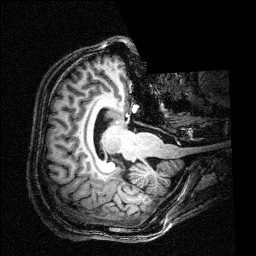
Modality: T1w
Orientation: axial
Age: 27
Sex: male